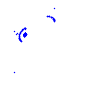
Particle: kaon